Question:
Hi,
Everythink perfect without datetime on jqGrid :S How to fix this convertion problem?
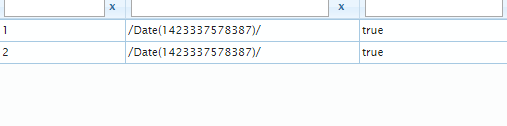
Answer: You can try this in your ColModel
'''
{name: 'colNmae', index: 'ColName', formatoptions: { srcformat: "ISO8601Long", newformat: "m/d/Y h:i A" }}
'''
Or this
'''
{name: 'colNmae', index: 'ColName', sorttype: 'date', formatter: 'date', datefmt: 'd-M-Y'},
'''